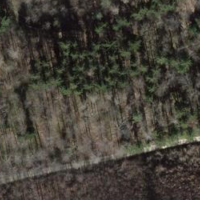
EUNIS habitat code: 41
Species observed at this site:
Cardamine heptaphylla